Question: I have a comma separated list coming from C#, which I am parsing in XSLT and loading it as drop down. After the user selects the option from the drop down and submits the page, If other fields are not filled in the page, I try to reload the page with the selected option for this drop down.
'''
<xsl:stylesheet version="1.0" xmlns:xsl="http://www.w3.org/1999/XSL/Transform">
<xsl:template name="parseString">
<xsl:param name="list"/>
<xsl:if test="contains($list, ',')">
<xsl:element name="option">
<xsl:attribute name="value">
<xsl:value-of select="substring-before($list, ',')"/>
</xsl:attribute>
<xsl:value-of select="substring-before($list, ',')"/>
<xsl:if test="substring-before($list, ',')=$carrier">
: sel value
<xsl:attribute name="SELECTED"></xsl:attribute>
</xsl:if>
</xsl:element>
<xsl:call-template name="parseString">
<xsl:with-param name="list" select="substring-after($list, ',')"/>
</xsl:call-template>
</xsl:if>
'''
But upon reload, the selected value in the drop down is not maintained.
But I can see the text - 'sel value' meeting the condition and displayed. For example in the Image you can see the text for carrier - Metro PCS.
Any Help would be appreciated.
Thanks.

EDIT: I have tried multiple ways for selected attribute like
'''
<xsl:attribute name="SELECTED"></xsl:attribute>
<xsl:attribute name="SELECTED">True</xsl:attribute>
<xsl:attribute name="SELECTED">selected</xsl:attribute>
'''
None of them seem to work.
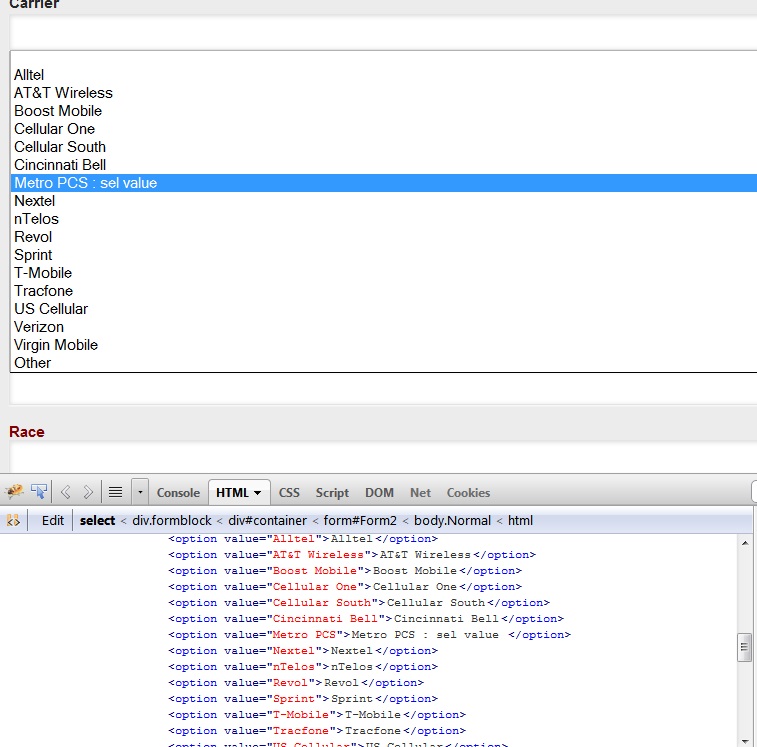
Answer: Try swapping these two lines:
'''
: sel value
<xsl:attribute name="SELECTED"></xsl:attribute>
'''
to be
'''
<xsl:attribute name="SELECTED"></xsl:attribute>
: sel value
'''
I think you are trying to add an attribute to the ": sel value" text node which obviously won't work.
Taking a closer look at your template I think it is an issue like suggested above (adding an attribute to a text node).
Try this:
'''
<xsl:element name="option">
<xsl:attribute name="value">
<xsl:value-of select="substring-before($list, ',')"/>
</xsl:attribute>
<xsl:if test="substring-before($list, ',')=$carrier">
<xsl:attribute name="SELECTED"></xsl:attribute>
: sel value
</xsl:if>
<xsl:value-of select="substring-before($list, ',')"/>
</xsl:element>
'''
When your if is true it is trying to add an attribute to the text node added by the value-of. All of your attribute additions need to come before adding any child nodes, be they text or otherwise.